Field crop: maize
Growth stage: 1
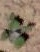
Species: chenopodium